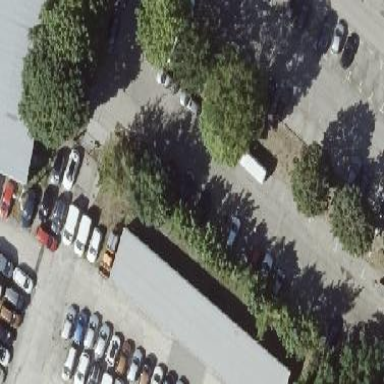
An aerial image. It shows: Car shop building.